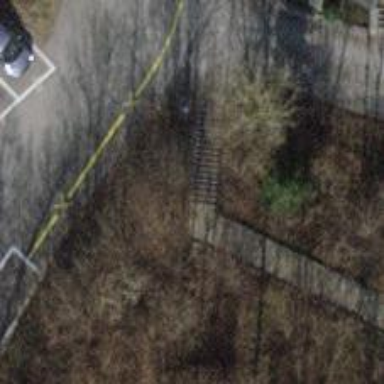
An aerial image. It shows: Steps made of asphalt.